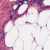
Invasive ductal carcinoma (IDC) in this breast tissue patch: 0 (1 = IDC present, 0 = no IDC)